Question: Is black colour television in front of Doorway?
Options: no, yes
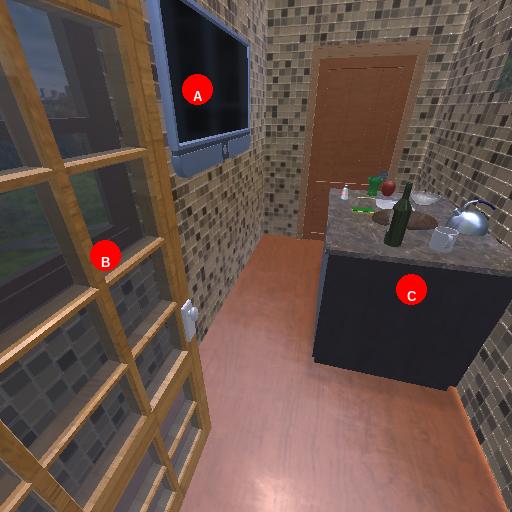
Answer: no